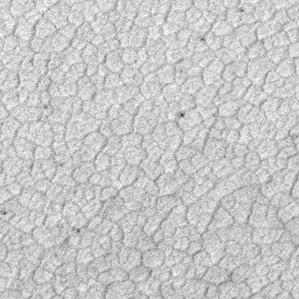
Label: frost